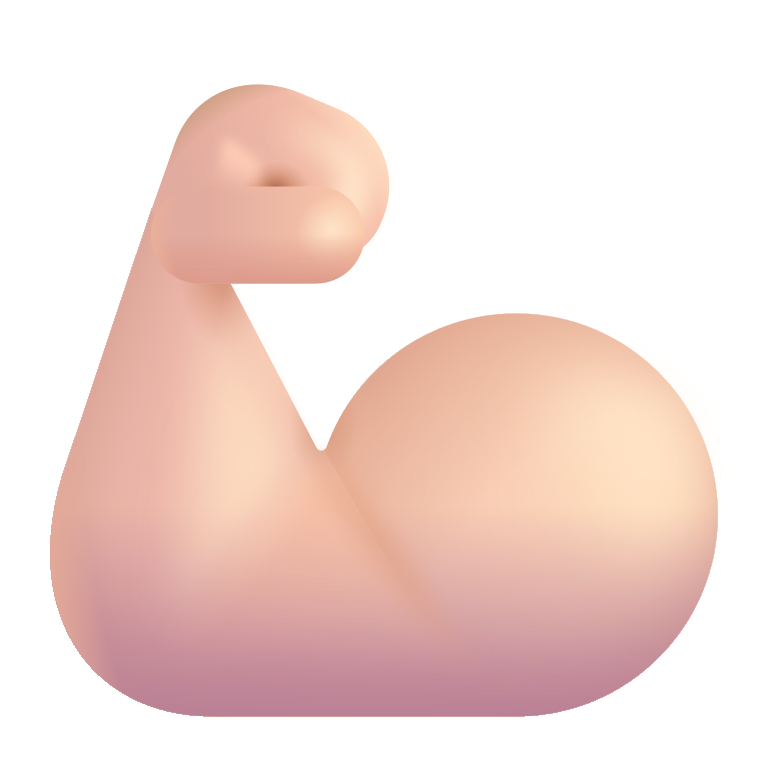
flexed biceps color light